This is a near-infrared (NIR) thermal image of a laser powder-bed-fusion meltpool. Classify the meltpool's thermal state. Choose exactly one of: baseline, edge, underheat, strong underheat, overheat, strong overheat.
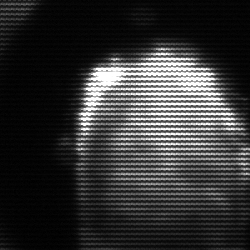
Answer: baseline